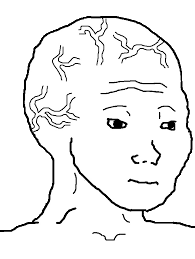
Label: 5_Brainiak